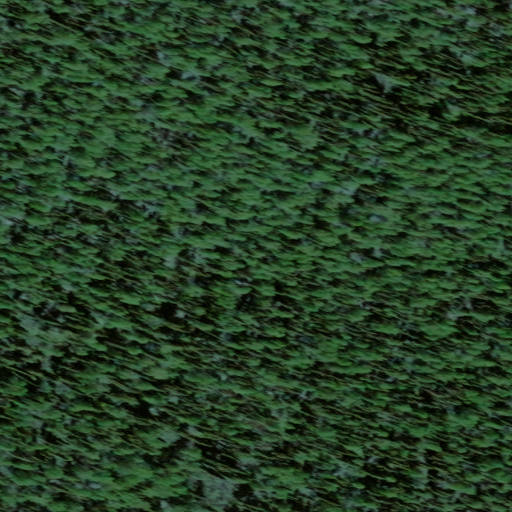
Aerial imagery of cliff(s) in Alaska named White Cliffs containing only unknown